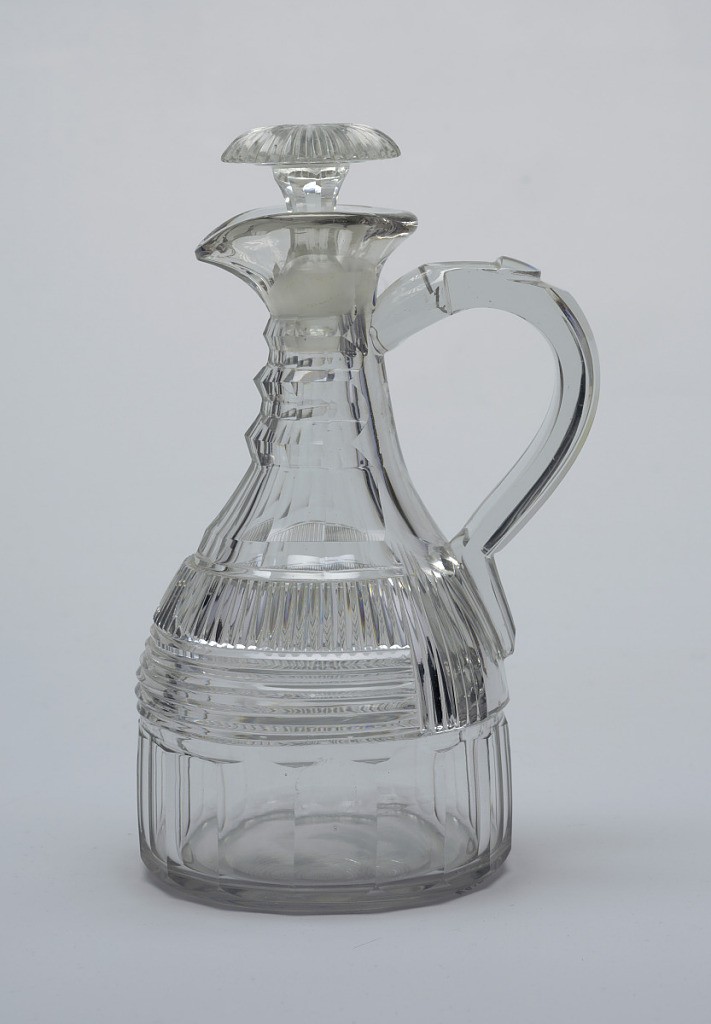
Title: Jug and stopper
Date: ca. 1820
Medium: Glass
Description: Round body tapering to tall neck with evented lip and pouring spout, loop handle; band of wide flute cut around bottom of sides, above, a row of horizontal and vertical narrow fluting, wide flutings continue up to lip through 3 neck rings; handle cut with notches and thumb piece, mushroom shaped stopper with radial flutes cut on top, facets on stem.